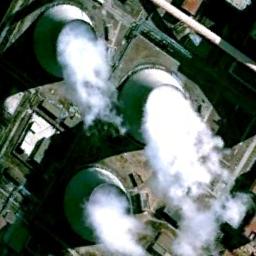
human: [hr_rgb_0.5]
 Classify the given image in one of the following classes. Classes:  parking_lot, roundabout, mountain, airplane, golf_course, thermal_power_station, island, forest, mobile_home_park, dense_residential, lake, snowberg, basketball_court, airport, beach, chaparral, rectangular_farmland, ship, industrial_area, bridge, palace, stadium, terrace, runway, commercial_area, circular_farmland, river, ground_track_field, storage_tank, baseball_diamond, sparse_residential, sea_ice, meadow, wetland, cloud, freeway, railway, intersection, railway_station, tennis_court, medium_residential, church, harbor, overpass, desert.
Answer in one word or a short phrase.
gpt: thermal_power_station